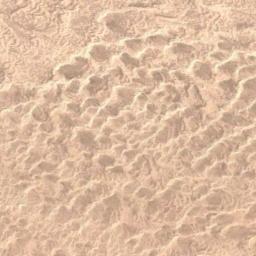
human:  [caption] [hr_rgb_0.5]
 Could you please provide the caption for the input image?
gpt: There are deep ravines in this desert .

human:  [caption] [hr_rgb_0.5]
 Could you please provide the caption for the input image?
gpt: This is a yellow desert with wavy stripes .

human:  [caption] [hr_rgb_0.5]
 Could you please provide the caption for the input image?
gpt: The desert has yellow sand and some small trellis dunes .

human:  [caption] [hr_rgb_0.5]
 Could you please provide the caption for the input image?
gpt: The desert is full of yellow sand .

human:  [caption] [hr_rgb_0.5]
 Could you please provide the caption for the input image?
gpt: A yellow desert with many dunes .